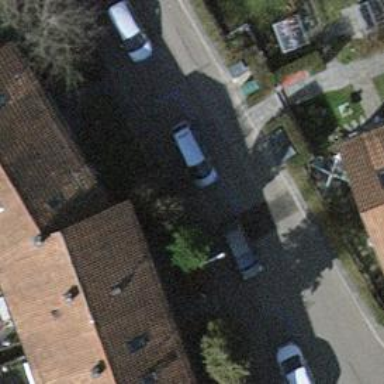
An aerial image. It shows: Parking lane designated for parking.